Aerial crown-view tile of a tropical tree (Barro Colorado Island, Panama), acquired 20250217:
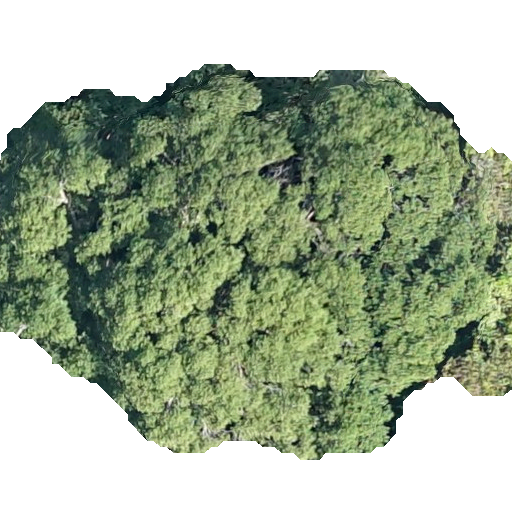
Species: Calophyllum longifolium
GBIF accepted scientific name: Calophyllum longifolium
Crown area: 257.494 m²